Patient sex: F
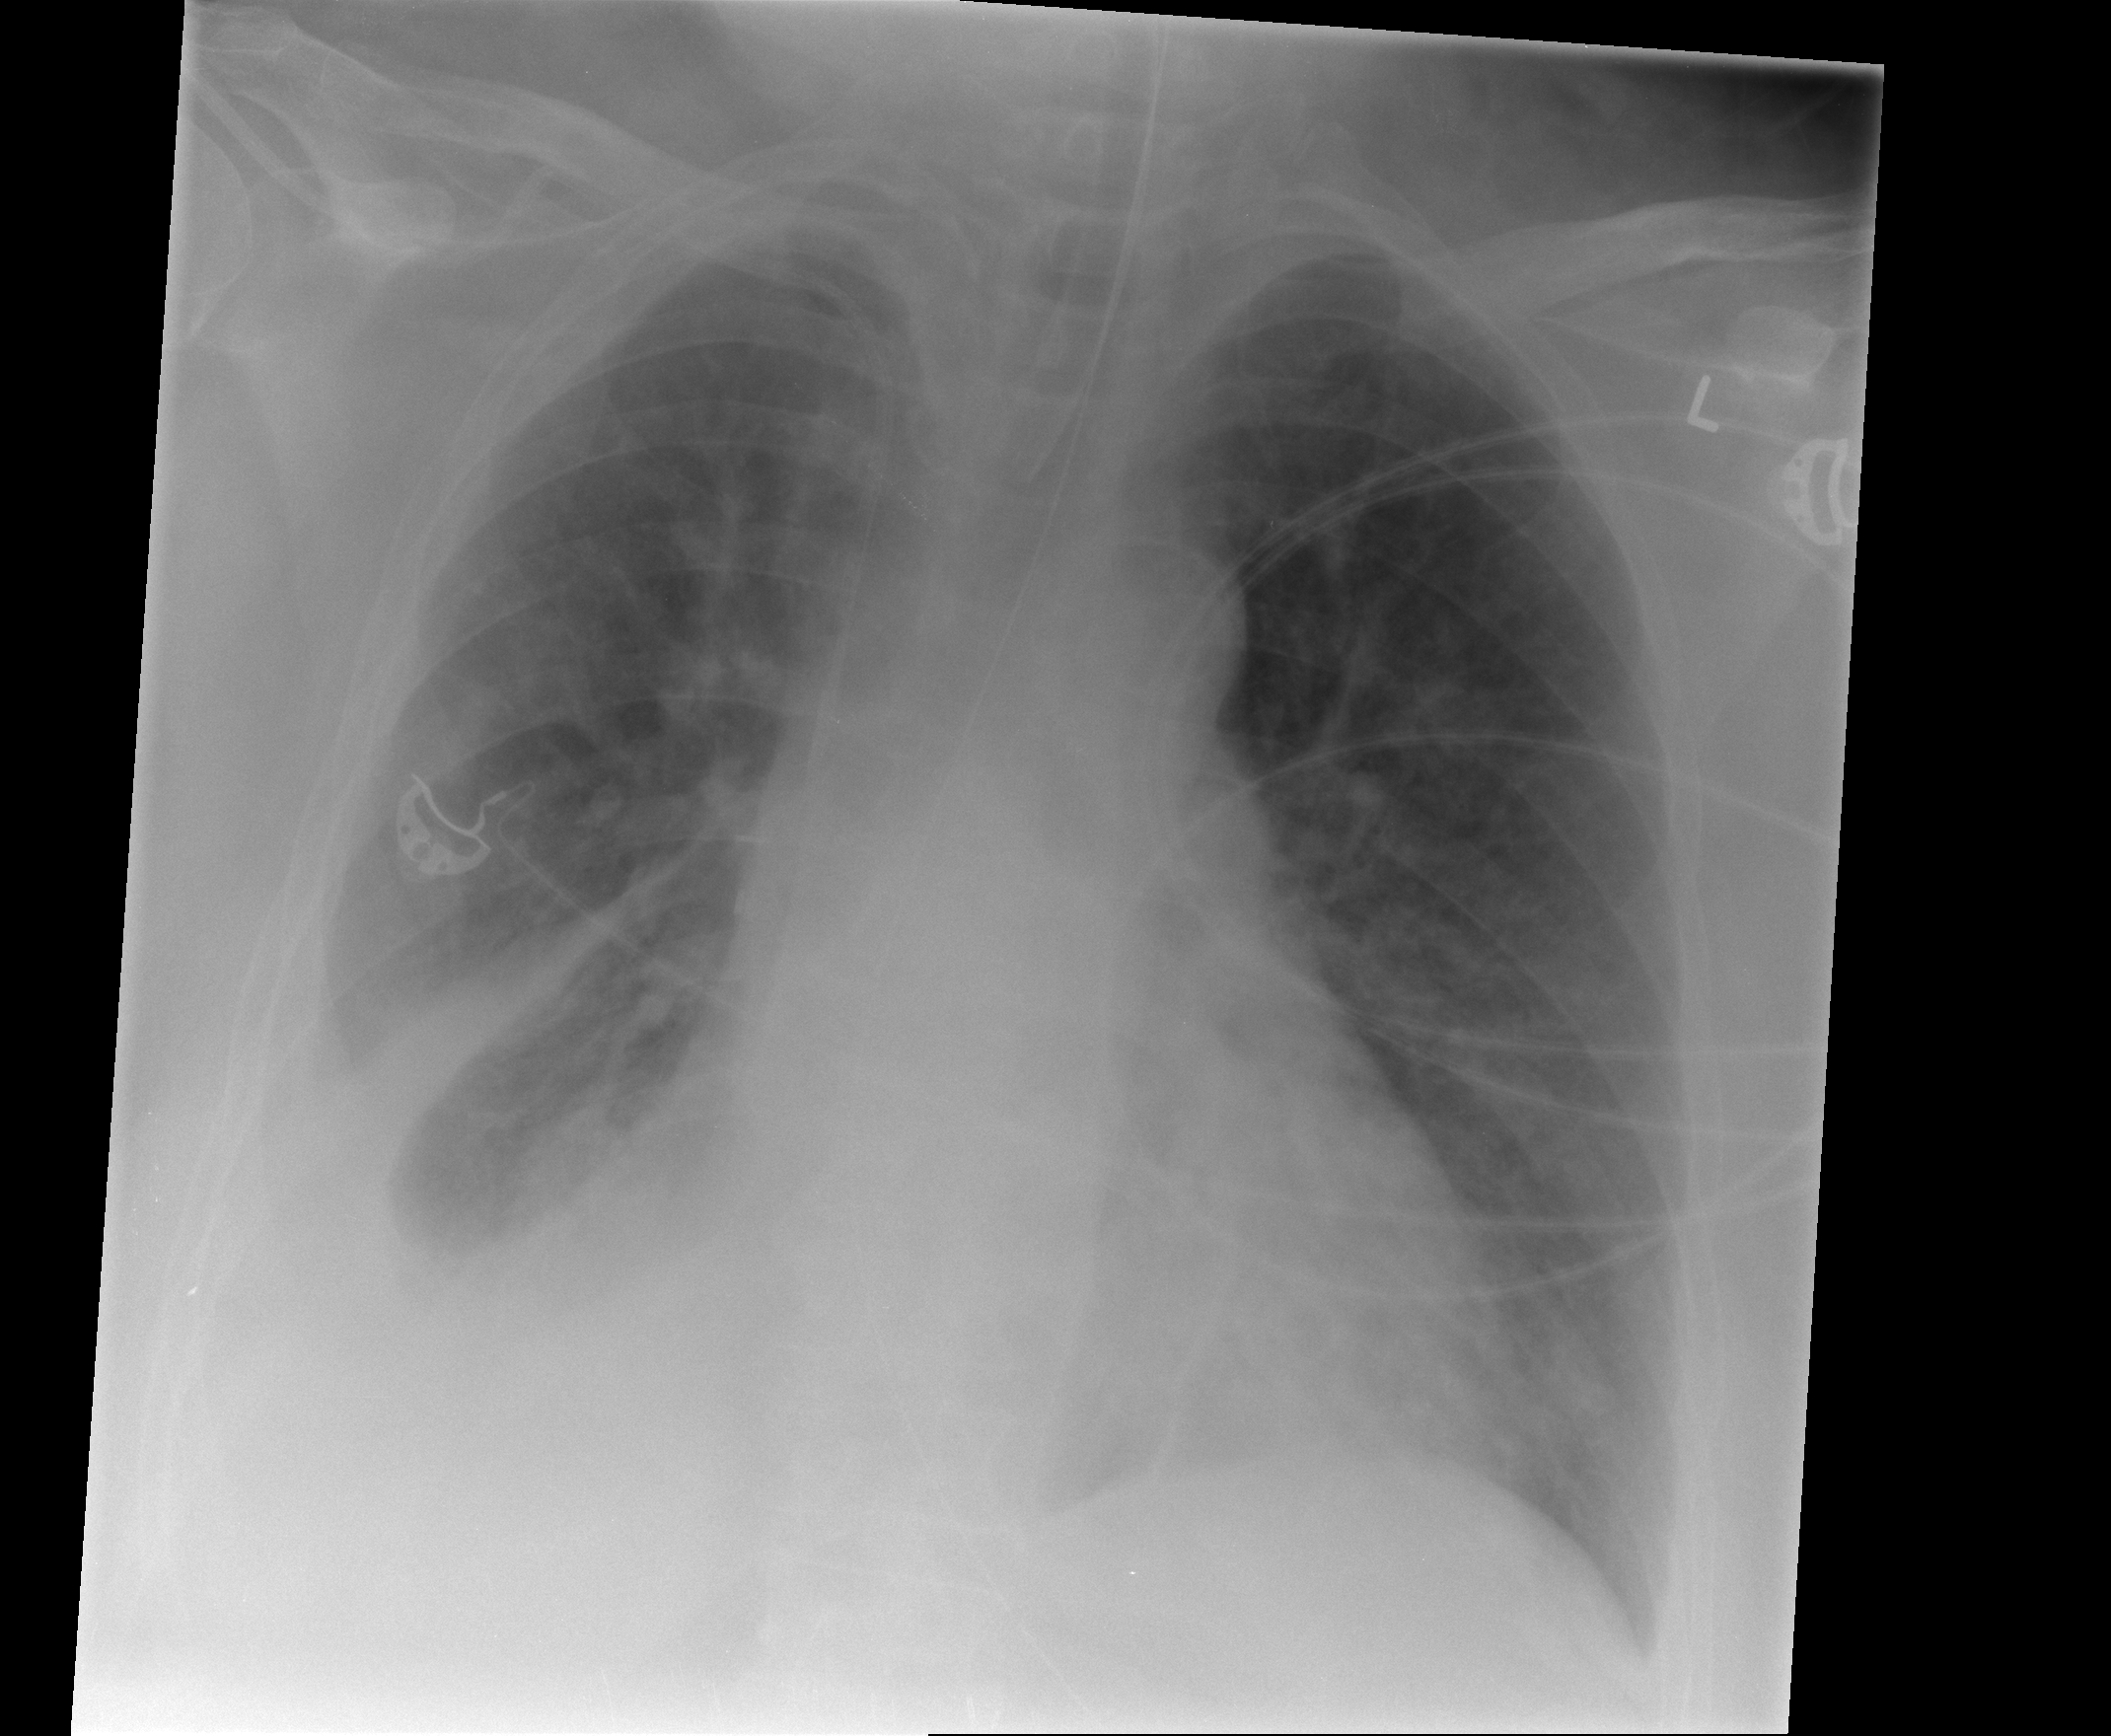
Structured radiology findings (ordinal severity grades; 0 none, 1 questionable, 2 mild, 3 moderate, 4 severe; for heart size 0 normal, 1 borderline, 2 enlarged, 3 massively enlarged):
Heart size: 2
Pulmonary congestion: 2
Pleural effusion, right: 3
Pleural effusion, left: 0
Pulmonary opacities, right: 0
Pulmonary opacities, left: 1
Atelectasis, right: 2
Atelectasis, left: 0